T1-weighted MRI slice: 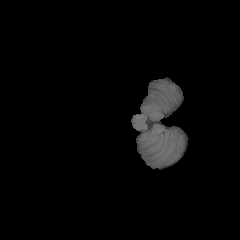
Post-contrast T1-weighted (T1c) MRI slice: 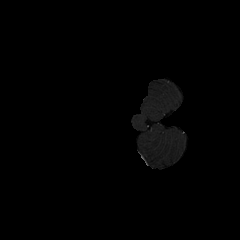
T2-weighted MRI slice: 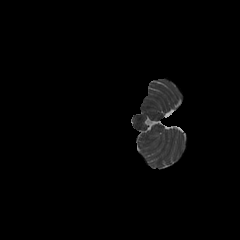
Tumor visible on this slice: no